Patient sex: M
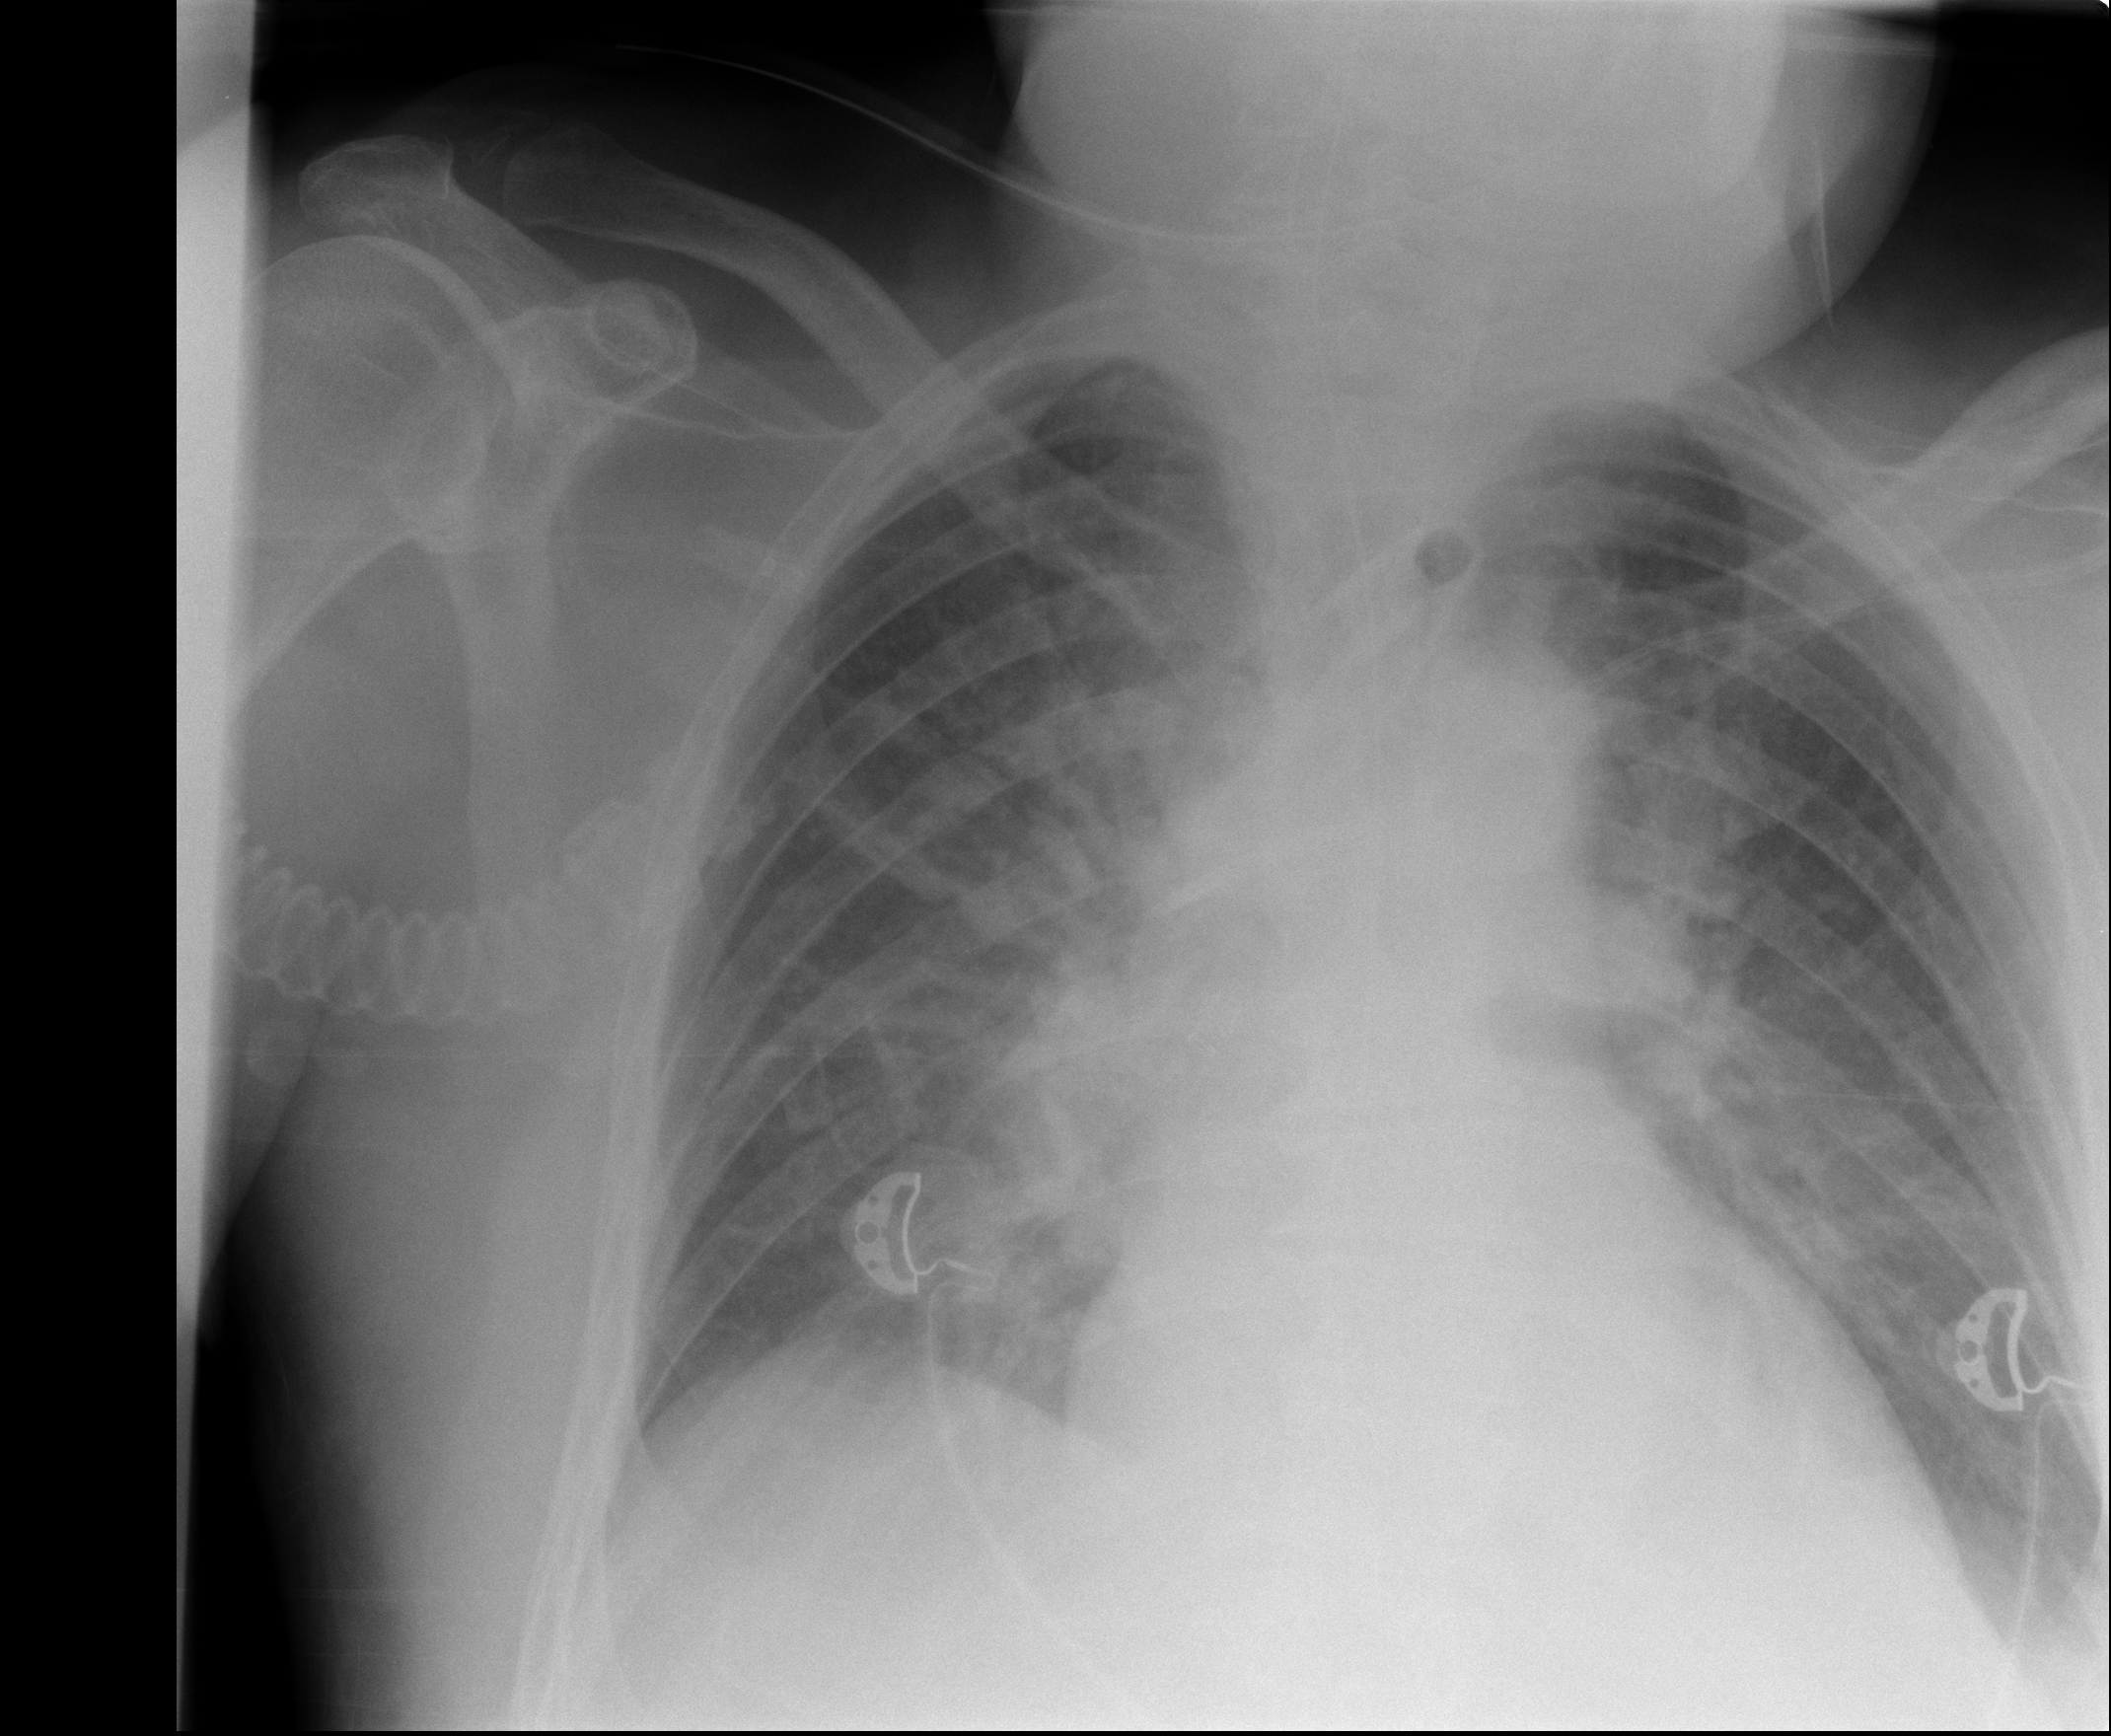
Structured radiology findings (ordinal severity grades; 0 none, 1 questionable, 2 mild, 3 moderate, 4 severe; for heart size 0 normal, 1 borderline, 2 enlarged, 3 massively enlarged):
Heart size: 0
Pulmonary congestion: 2
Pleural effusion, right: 0
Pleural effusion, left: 2
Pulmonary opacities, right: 2
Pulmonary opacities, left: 2
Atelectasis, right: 0
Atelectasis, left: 0